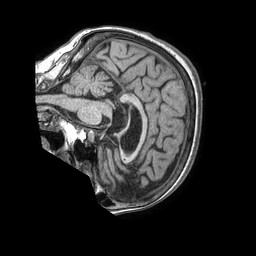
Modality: T1w
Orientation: sagittal
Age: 85
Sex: female
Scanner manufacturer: philips
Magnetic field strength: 1.5 T
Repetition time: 0.007615 s
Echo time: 0.003464 s